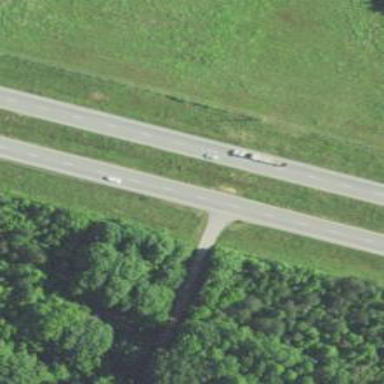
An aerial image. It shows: Asphalt road designated as trunk highway.